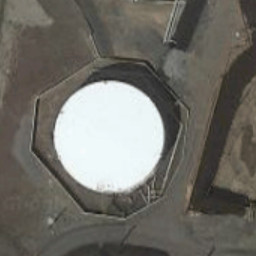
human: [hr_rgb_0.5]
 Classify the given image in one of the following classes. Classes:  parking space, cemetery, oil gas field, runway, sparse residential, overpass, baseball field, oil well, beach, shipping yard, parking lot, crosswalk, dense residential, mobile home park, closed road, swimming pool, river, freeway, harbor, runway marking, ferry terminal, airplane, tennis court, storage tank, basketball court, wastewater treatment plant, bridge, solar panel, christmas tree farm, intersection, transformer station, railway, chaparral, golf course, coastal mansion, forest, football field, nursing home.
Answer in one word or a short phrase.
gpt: storage tank